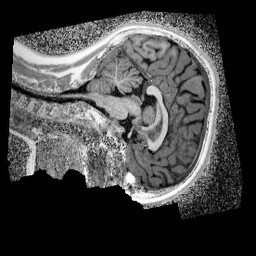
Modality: UNIT1_denoised
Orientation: sagittal
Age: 11
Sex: female
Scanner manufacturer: siemens
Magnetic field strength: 3 T
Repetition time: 4 s
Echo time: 0.00299 s